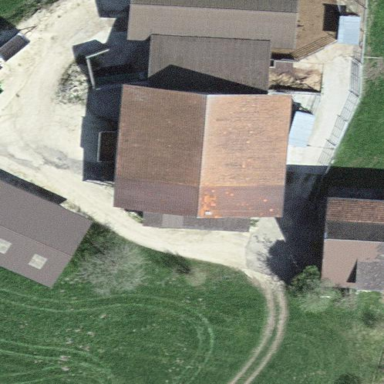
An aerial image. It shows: Farmyard area.